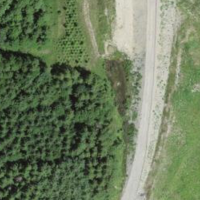
EUNIS habitat code: 44
Species observed at this site:
Papilio machaon
Tettigonia viridissima
Pseudochorthippus parallelus
Aphantopus hyperantus
Chorthippus brunneus
Vanessa atalanta
Nemobius sylvestris
Maniola jurtina
Chorthippus biguttulus